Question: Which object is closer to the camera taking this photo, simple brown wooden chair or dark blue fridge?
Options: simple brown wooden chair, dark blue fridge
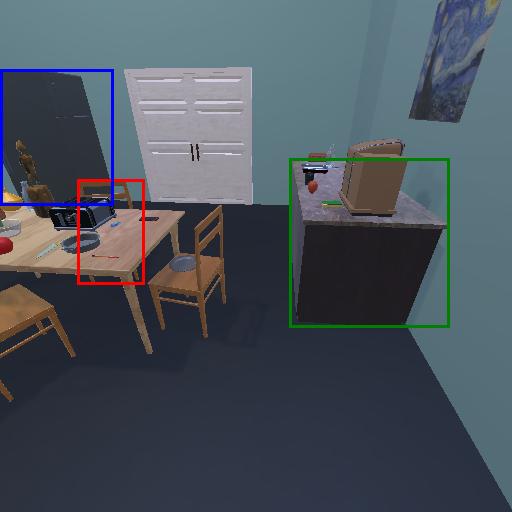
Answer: simple brown wooden chair